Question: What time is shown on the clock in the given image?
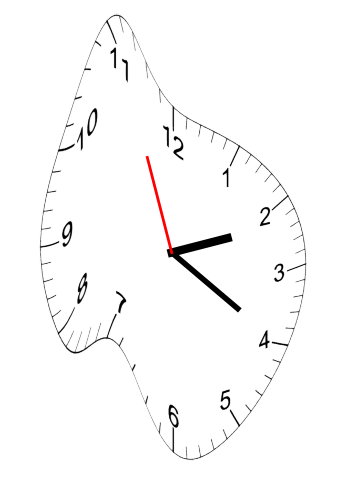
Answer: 02:19:56